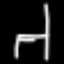
Label: chair